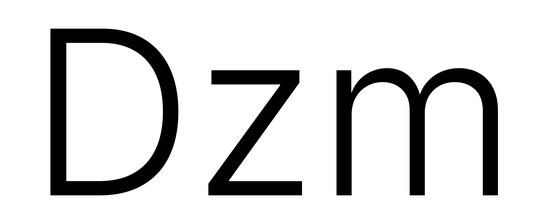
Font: Inter_Light